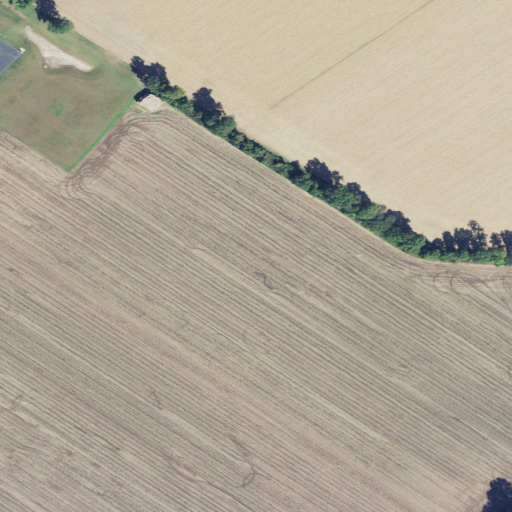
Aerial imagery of cape in Delaware named Slaughter Neck containing only cultivated crops